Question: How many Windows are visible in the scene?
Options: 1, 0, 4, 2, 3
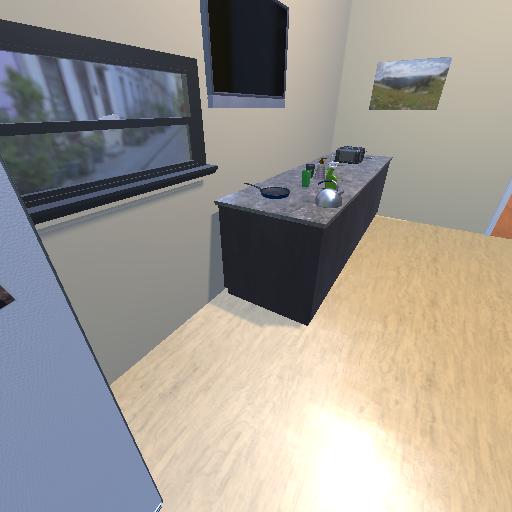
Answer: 1